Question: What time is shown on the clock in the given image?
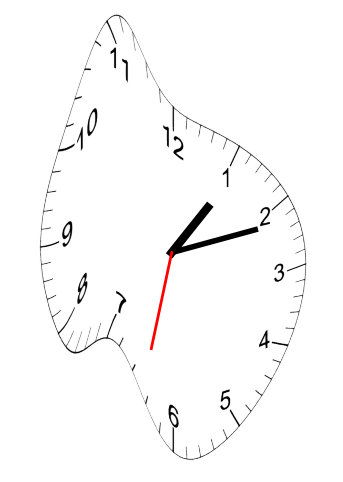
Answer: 01:11:32